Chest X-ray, PA view. Patient: 32 years old, sex M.
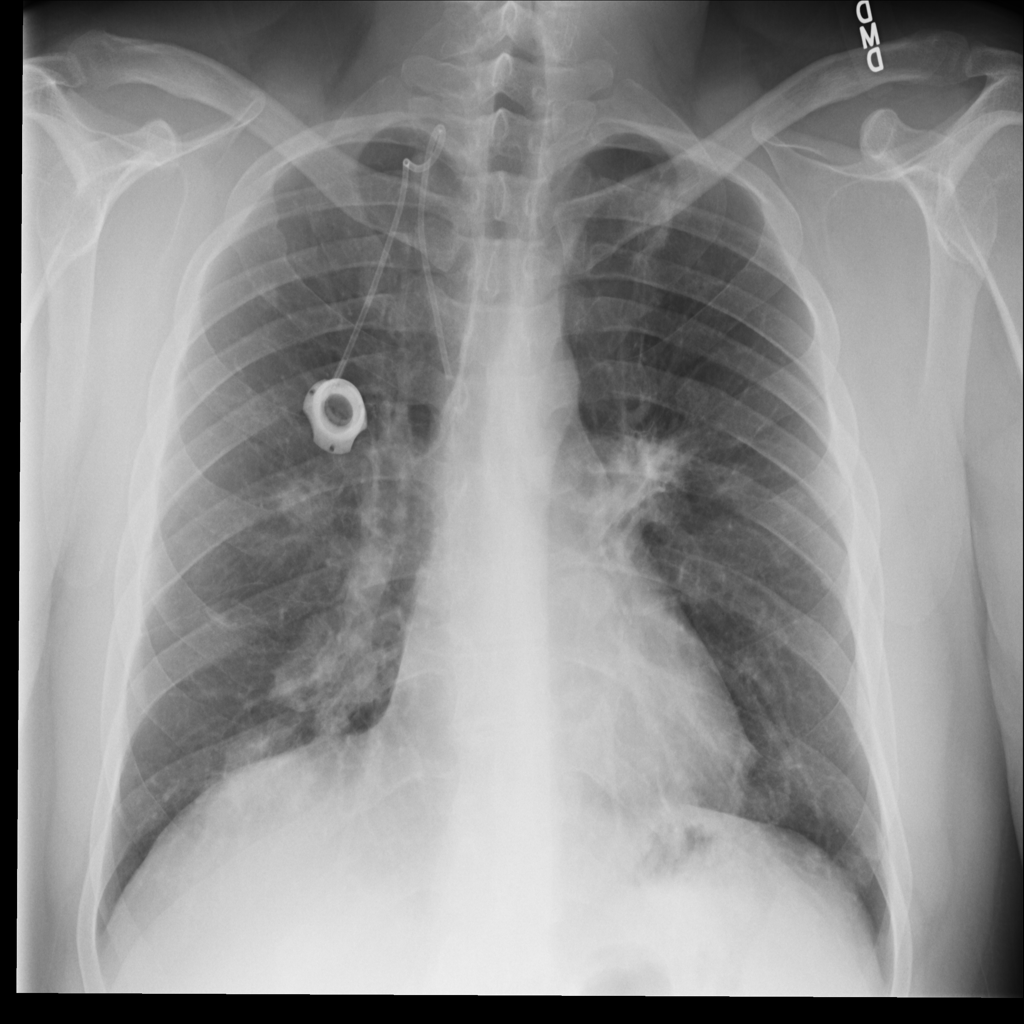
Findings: Nodule